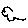
Label: cloud